Field crop: maize
Growth stage: 2
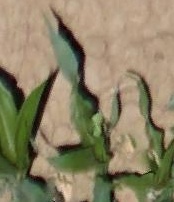
Species: maize